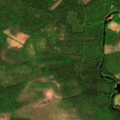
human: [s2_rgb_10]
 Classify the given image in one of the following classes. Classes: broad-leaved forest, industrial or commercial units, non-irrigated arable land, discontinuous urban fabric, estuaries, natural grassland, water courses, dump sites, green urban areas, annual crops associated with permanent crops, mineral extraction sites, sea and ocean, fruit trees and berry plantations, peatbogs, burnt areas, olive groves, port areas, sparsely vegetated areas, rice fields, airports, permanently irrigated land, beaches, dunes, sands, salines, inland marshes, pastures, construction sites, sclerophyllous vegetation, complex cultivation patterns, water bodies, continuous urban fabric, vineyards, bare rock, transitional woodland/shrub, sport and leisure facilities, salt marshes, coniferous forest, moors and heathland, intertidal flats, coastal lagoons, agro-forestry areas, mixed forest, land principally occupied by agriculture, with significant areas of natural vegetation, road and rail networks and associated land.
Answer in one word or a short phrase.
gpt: mixed forest, transitional woodland/shrub, peatbogs